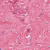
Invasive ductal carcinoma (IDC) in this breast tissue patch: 0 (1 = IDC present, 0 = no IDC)